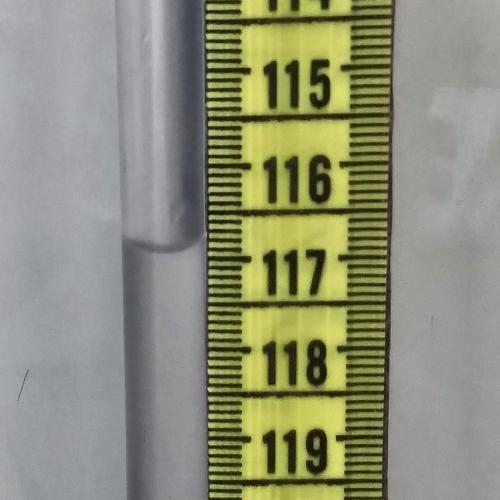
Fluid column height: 116.9 cm